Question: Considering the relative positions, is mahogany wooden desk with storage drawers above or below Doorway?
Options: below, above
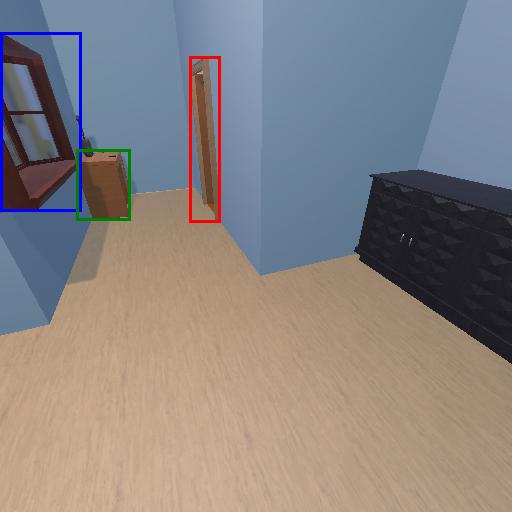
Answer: below